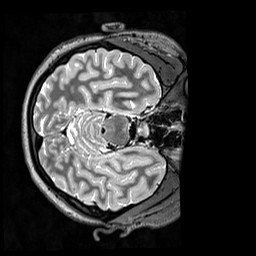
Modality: T2w
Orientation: axial
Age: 20
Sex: female
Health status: healthy
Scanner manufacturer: siemens
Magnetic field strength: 3 T
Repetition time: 3.2 s
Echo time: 0.568 s